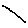
Label: line